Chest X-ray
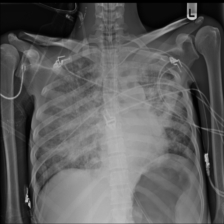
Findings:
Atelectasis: negative
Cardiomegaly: negative
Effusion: negative
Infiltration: positive
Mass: positive
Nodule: negative
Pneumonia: negative
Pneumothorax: negative
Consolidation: positive
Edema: negative
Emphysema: negative
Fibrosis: negative
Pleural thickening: negative
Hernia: negative